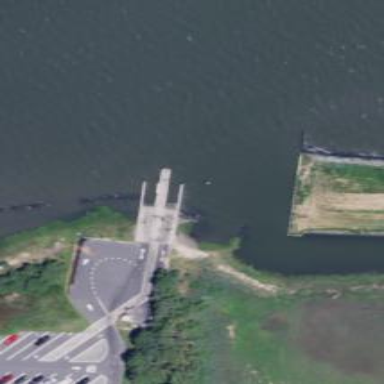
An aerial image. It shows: Slipway on leisure land.